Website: crate-barrel
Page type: receipt
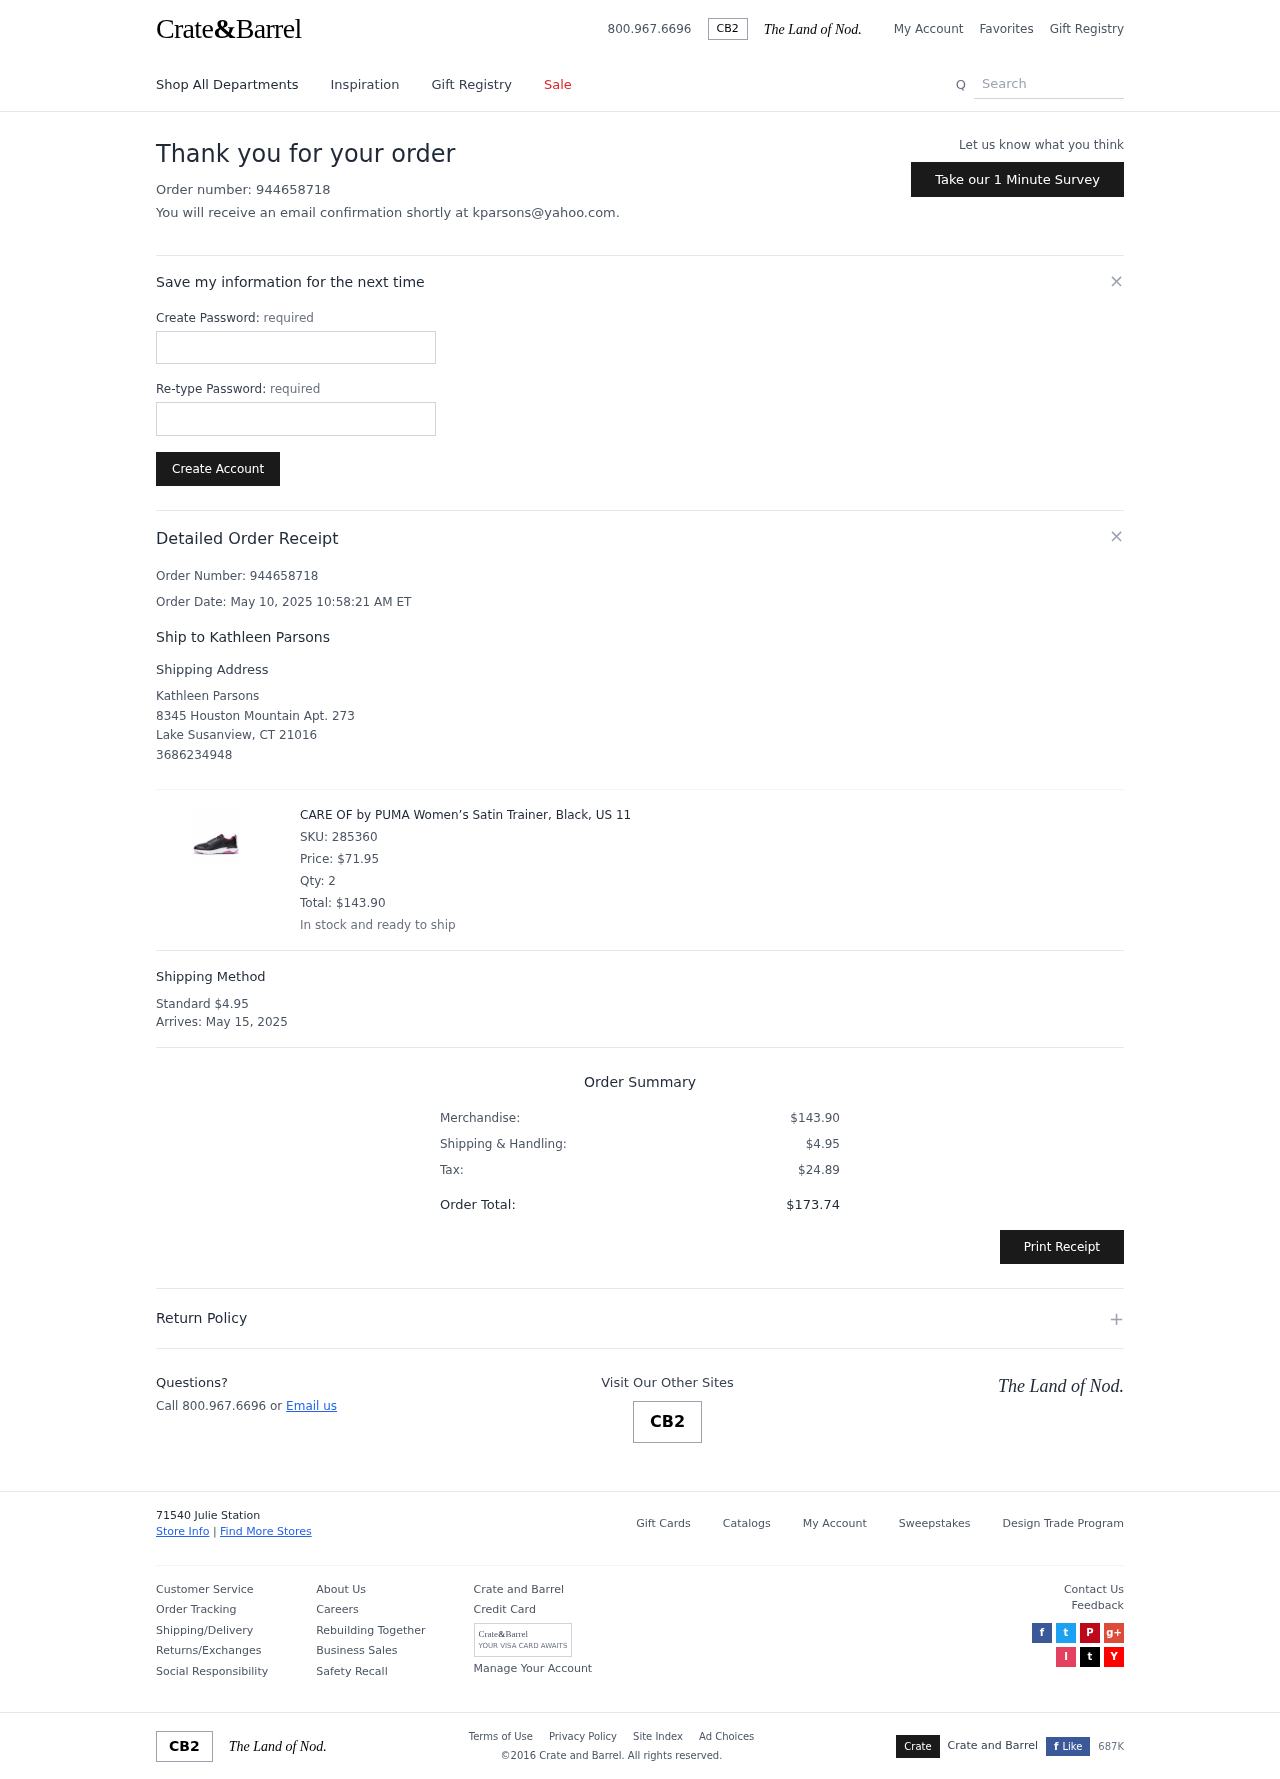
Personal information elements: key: PII_CITY
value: Lake Susanview
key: PII_EMAIL
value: kparsons@yahoo.com
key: PII_FULLNAME
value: Kathleen Parsons
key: PII_FULLNAME
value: Ship to Kathleen Parsons
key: PII_PHONE
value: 3686234948
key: PII_POSTCODE
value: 21016
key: PII_STATE_ABBR
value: CT
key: PII_STREET
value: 8345 Houston Mountain Apt. 273
Product elements: key: PRODUCT1_NAME
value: CARE OF by PUMA Women’s Satin Trainer, Black, US 11
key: PRODUCT1_PRICE
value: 71.95
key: PRODUCT1_QUANTITY
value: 2
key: PRODUCT1_SKU
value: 285360
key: PRODUCT1_TOTAL
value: $143.90
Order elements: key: ORDER_ID
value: Order Number: 944658718
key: ORDER_ID
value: Order number: 944658718
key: ORDER_DATE
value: Order Date: May 10, 2025 10:58:21 AM ET
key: ORDER_SHIPPING_COST
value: $4.95
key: ORDER_DELIVERY_DATE
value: May 15, 2025
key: ORDER_SUBTOTAL
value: $143.90
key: ORDER_TAX
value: $24.89
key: ORDER_TOTAL
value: $173.74
Search elements: key: HEADER_SEARCH
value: Search